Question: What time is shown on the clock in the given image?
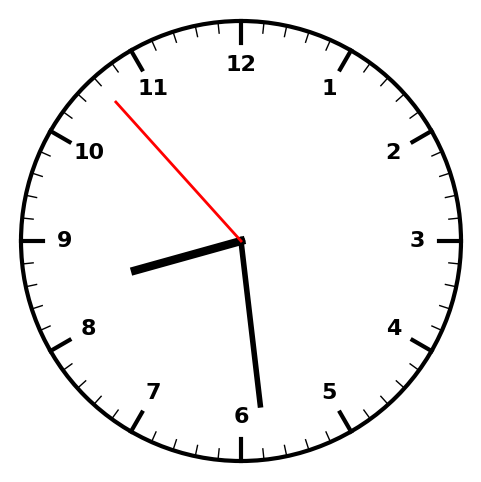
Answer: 08:28:53